Question: I am trying to configure zabbix to obtain information from tomcat about active jdbc connections from datasource i am add this property in a different ways like:
'''
jmx["Catalina:class=javax.sql.DataSource,name='jdbc/someDB',type=DataSource",active]
'''
And like:
'''
jmx[Catalina:class=javax.sql.DataSource,name="jdbc/someDB",type=DataSource,active]
'''
And like:
'''
jmx["Catalina:class=javax.sql.DataSource,name="jdbc/someDB",type=DataSource",active]
'''
But avery time i get "Not supported" at this item.
Where do i wrong if so?
UPDATE: adding screenshot of property with jmxter

UPDATE: When i set key as
'''
jmx["Catalina:class=javax.sql.DataSource,name=jdbc/someDB,type=DataSource",active]
'''
In the zabbix items, than i get in logs this:
'''
2014-11-19 05:50:40.136 [pool-1-thread-3] DEBUG com.zabbix.gateway.ItemChecker - getting value for item 'jmx[Catalina:class=javax.sql.DataSource,name="jdbc/someDB",type=DataSource,active]
'
2014-11-19 05:50:40.136 [pool-1-thread-3] DEBUG com.zabbix.gateway.ItemChecker - caught exception for item 'jmx[Catalina:class=javax.sql.DataSource,name="jdbc/someDB",type=DataSource,acti
ve]'
com.zabbix.gateway.ZabbixException: required key format: jmx[<object name>,<attribute name>]
at com.zabbix.gateway.JMXItemChecker.getStringValue(JMXItemChecker.java:121) [zabbix-java-gateway-2.2.6.jar:na]
at com.zabbix.gateway.ItemChecker.getJSONValue(ItemChecker.java:88) ~[zabbix-java-gateway-2.2.6.jar:na]
at com.zabbix.gateway.JMXItemChecker.getValues(JMXItemChecker.java:96) [zabbix-java-gateway-2.2.6.jar:na]
at com.zabbix.gateway.SocketProcessor.run(SocketProcessor.java:63) [zabbix-java-gateway-2.2.6.jar:na]
at java.util.concurrent.ThreadPoolExecutor$Worker.runTask(ThreadPoolExecutor.java:886) [na:1.6.0_31]
at java.util.concurrent.ThreadPoolExecutor$Worker.run(ThreadPoolExecutor.java:908) [na:1.6.0_31]
at java.lang.Thread.run(Thread.java:662) [na:1.6.0_31]
'''
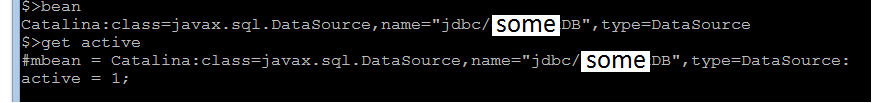
Answer: There was a <URL>, which should help in the general case of creating JMX items for Zabbix. It shows how the values in JConsole match with the arguments one has to specify in Zabbix.
In your particular case, based on the screenshot you posted, the third key in the list looks correct:
'''
jmx["Catalina:class=javax.sql.DataSource,name="jdbc/someDB",type=DataSource",active]
'''
Zabbix documentation page, which details <URL>, should help getting the syntax right in the future.